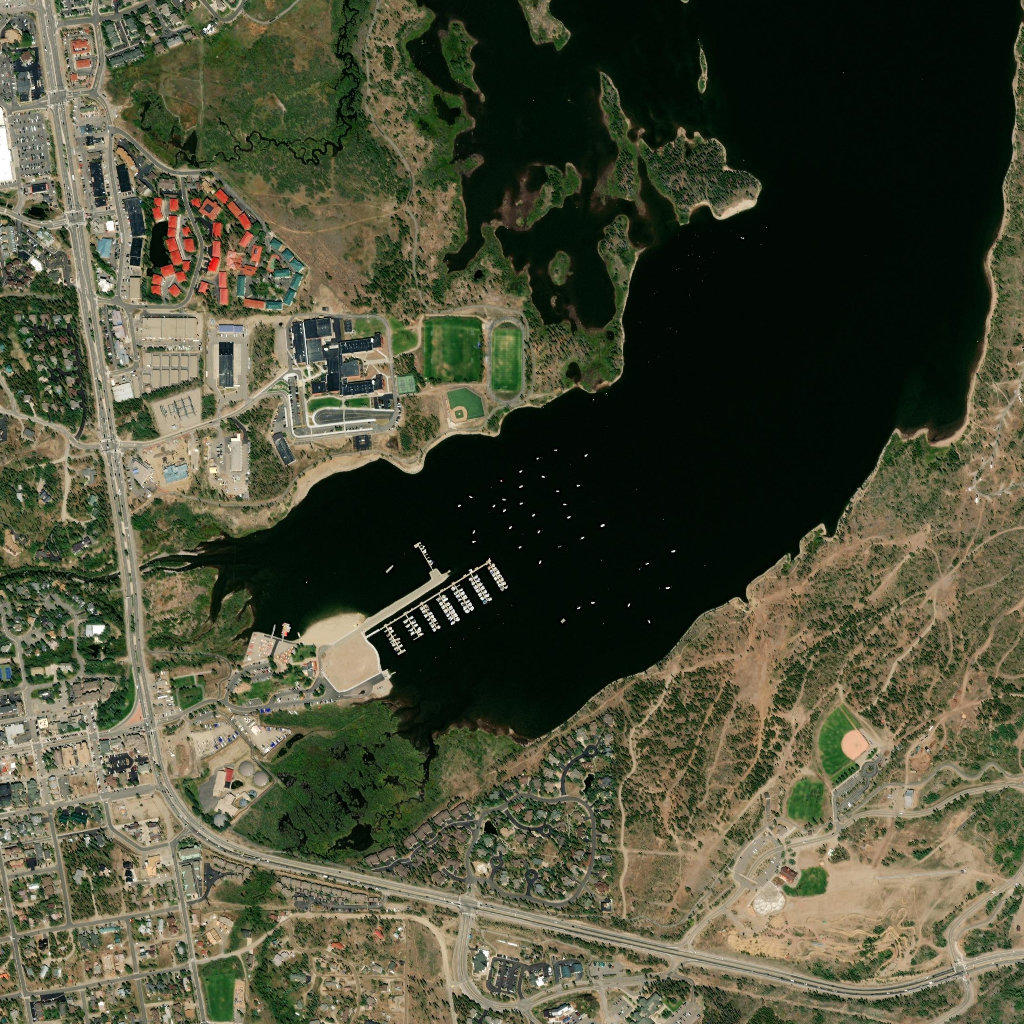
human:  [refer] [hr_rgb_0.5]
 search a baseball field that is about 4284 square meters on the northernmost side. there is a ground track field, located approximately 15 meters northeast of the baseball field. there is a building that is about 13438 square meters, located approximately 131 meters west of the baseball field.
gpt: <box>[[43, 37, 47, 41, 0]]</box>